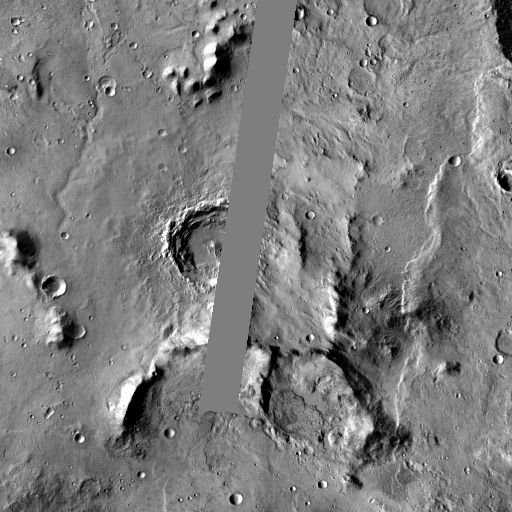
Crater classes present: Background, Other, Layered, Buried, Secondary